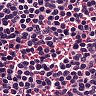
Metastatic tissue present: no